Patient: sex M, age 70
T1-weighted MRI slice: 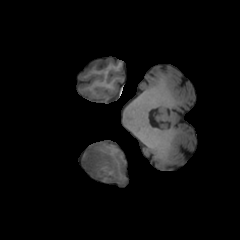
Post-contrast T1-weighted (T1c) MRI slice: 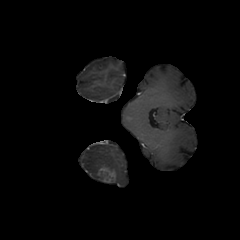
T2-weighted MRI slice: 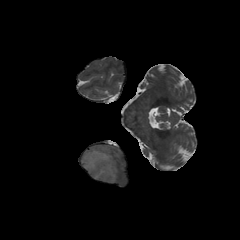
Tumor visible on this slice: yes
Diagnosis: Glioblastoma, IDH-wildtype
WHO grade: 4